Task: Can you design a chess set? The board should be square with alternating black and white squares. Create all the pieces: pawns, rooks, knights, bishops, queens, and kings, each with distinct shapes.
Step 2417:
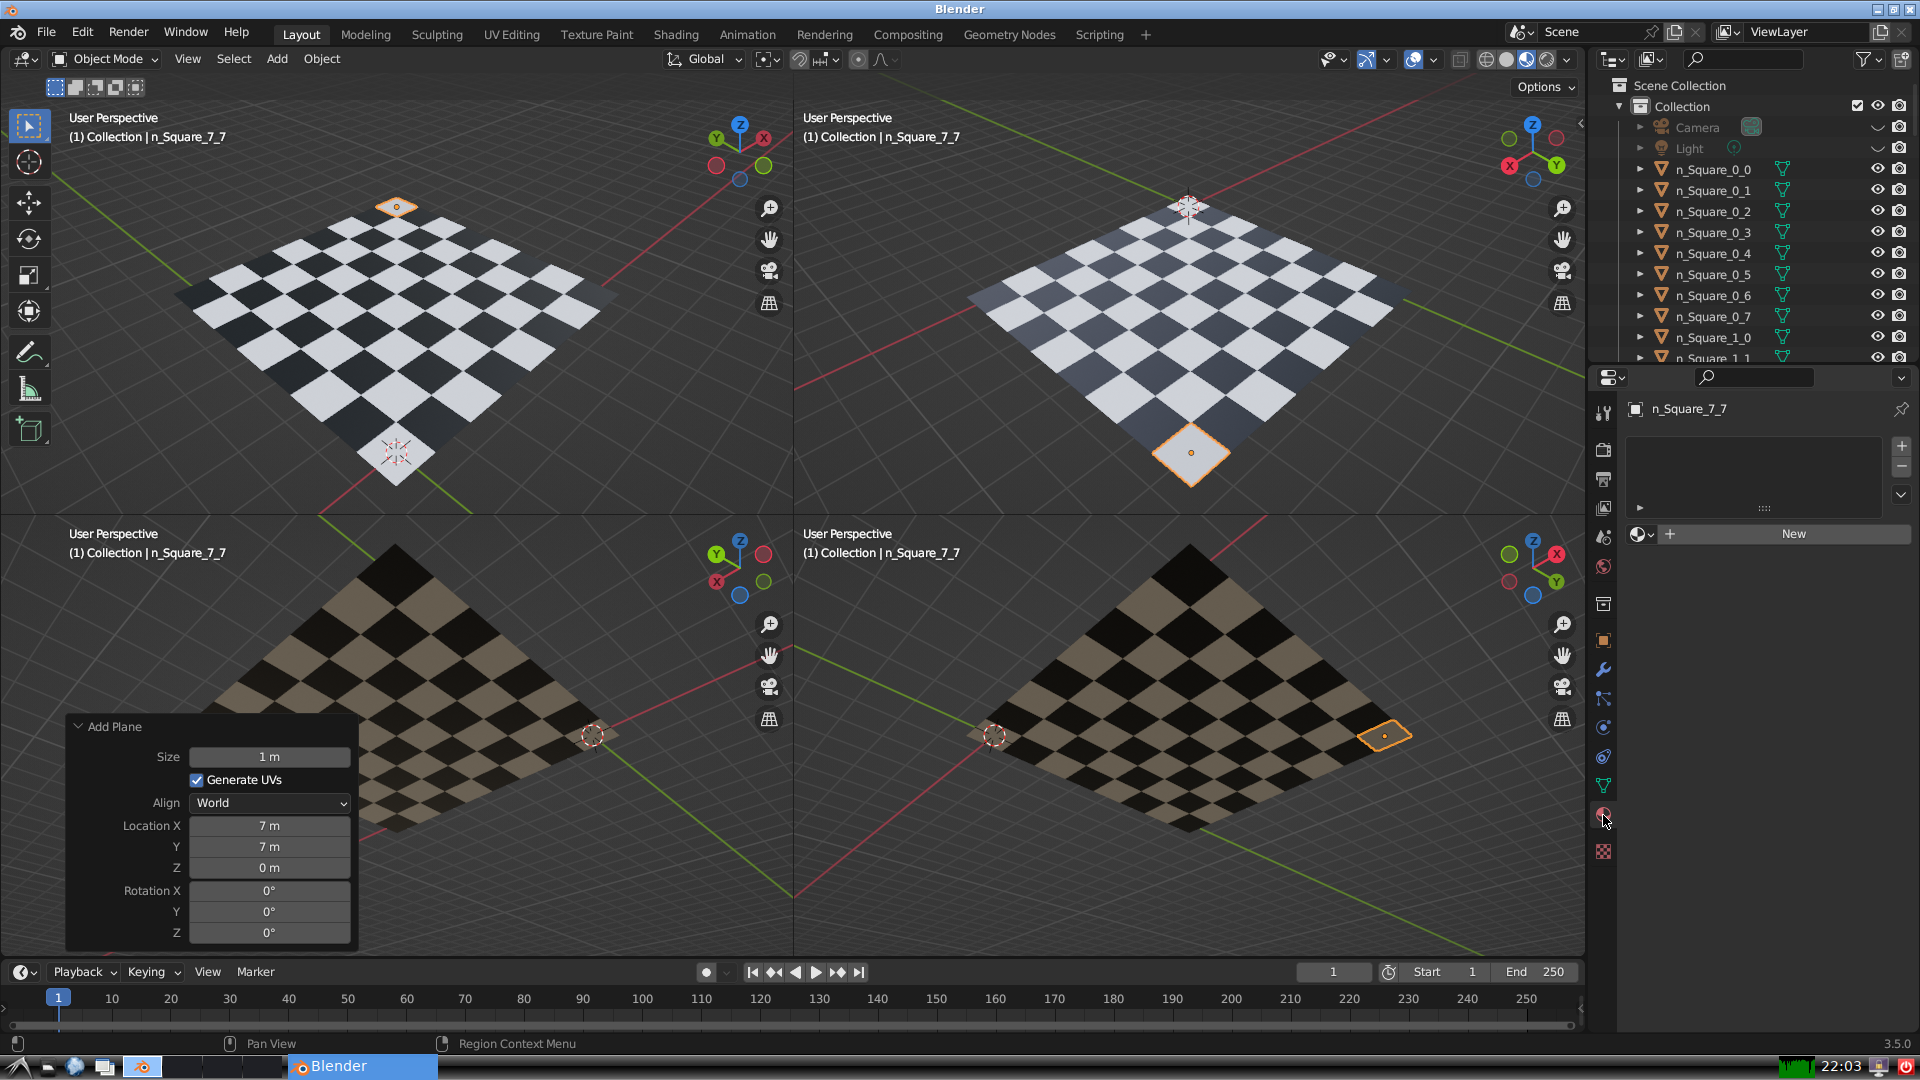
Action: {"mouse_move": [1636, 534]}